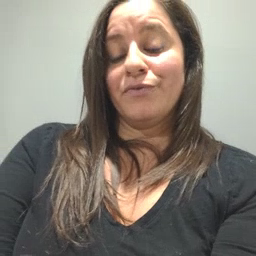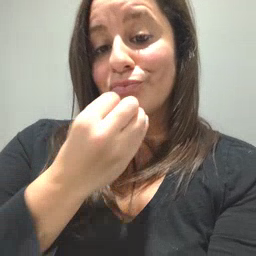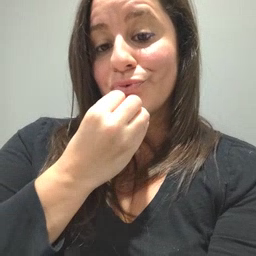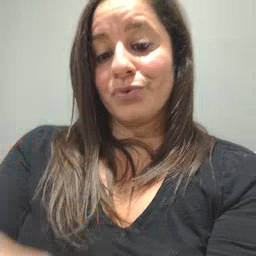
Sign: food